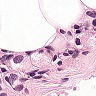
Metastatic tissue present: yes